Question: I want to implement the looping through the pictures with HTML, CSS, Jquery/Javascript in this way:

There are few pictures (all are visible and don't move) on one page and want to loop through each of them (one at a time) and pop-up some text above current image. If I hover over Picture C, for example, the looping should stop and when unhover - should continue from Picture C and so on. But I am not sure how to implement this. Could anyone advise me what should I use or similar examples. Thanks.
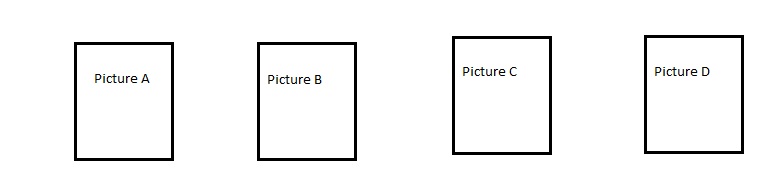
Answer: Here's something I did for you, hope it is what you are looking for. (Images I used for testing were 200px per 200px.
'''
<!DOCTYPE html PUBLIC "-//W3C//DTD XHTML 1.0 Strict//EN"
"http://www.w3.org/TR/xhtml1/DTD/xhtml1-strict.dtd">
<html xmlns="http://www.w3.org/1999/xhtml">
<head>
<title>Page title</title>
<script src=http://ajax.googleapis.com/ajax/libs/jquery/1.7.1/jquery.min.js></script>
<script>
$(document).ready(function() {
var currentImg = 1,
totalImages = 4
loopTime = 1000,
intervalId = null;
function displayTitle(imgNbr) {
$('.title').hide();
$('#image'+imgNbr).prev('div').show();
}
$('img').on('mouseover', function() {
clearInterval(intervalId);
displayTitle($(this).parent().attr('id').substring(5));
}).on('mouseout', function() {
currentImg = $(this).parent().attr('id').substring(5);
startLoop();
})
function startLoop() {
intervalId = setInterval(function() {
displayTitle(currentImg);
currentImg = ((currentImg == totalImages) ? 1 : parseInt(currentImg)+1);
}, loopTime);
}
startLoop();
});
</script>
<style>
.imgcontainer {
margin: 10px;
float: left;
position: relative;
text-align: center;
}
.title {
position: absolute;
top: 70px;
left: 60px;
color: #ffffff;
display: none;
}
.img {
clear: both;
}
</style>
</head>
<body>
<div class="imgcontainer">
<div class="title">title 1</div>
<div class="img" id="image1"><img src="images/image1.jpg" /></div>
</div>
<div class="imgcontainer">
<div class="title">title 2</div>
<div class="img" id="image2"><img src="images/image2.jpg" /></div>
</div>
<div class="imgcontainer">
<div class="title">title 3</div>
<div class="img" id="image3"><img src="images/image3.jpg" /></div>
</div>
<div class="imgcontainer">
<div class="title">title 4</div>
<div class="img" id="image4"><img src="images/image4.jpg" /></div>
</div>
</body>
</html>
'''